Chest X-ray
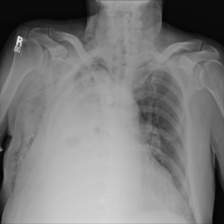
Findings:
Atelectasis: negative
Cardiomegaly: negative
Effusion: negative
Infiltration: negative
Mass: negative
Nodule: negative
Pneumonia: negative
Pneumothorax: negative
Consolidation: negative
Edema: negative
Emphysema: negative
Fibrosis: negative
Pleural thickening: negative
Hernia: negative